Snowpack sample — Buffalo Mountain, Silverthorne, Colorado, USA (1/25/25, 10:11 AM MST)
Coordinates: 39.6222, -106.1139
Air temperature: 22 °F
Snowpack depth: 110 cm
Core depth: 40 cm
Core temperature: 46.4 °F
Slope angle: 12°, slope face: 102°
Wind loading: high
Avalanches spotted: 0
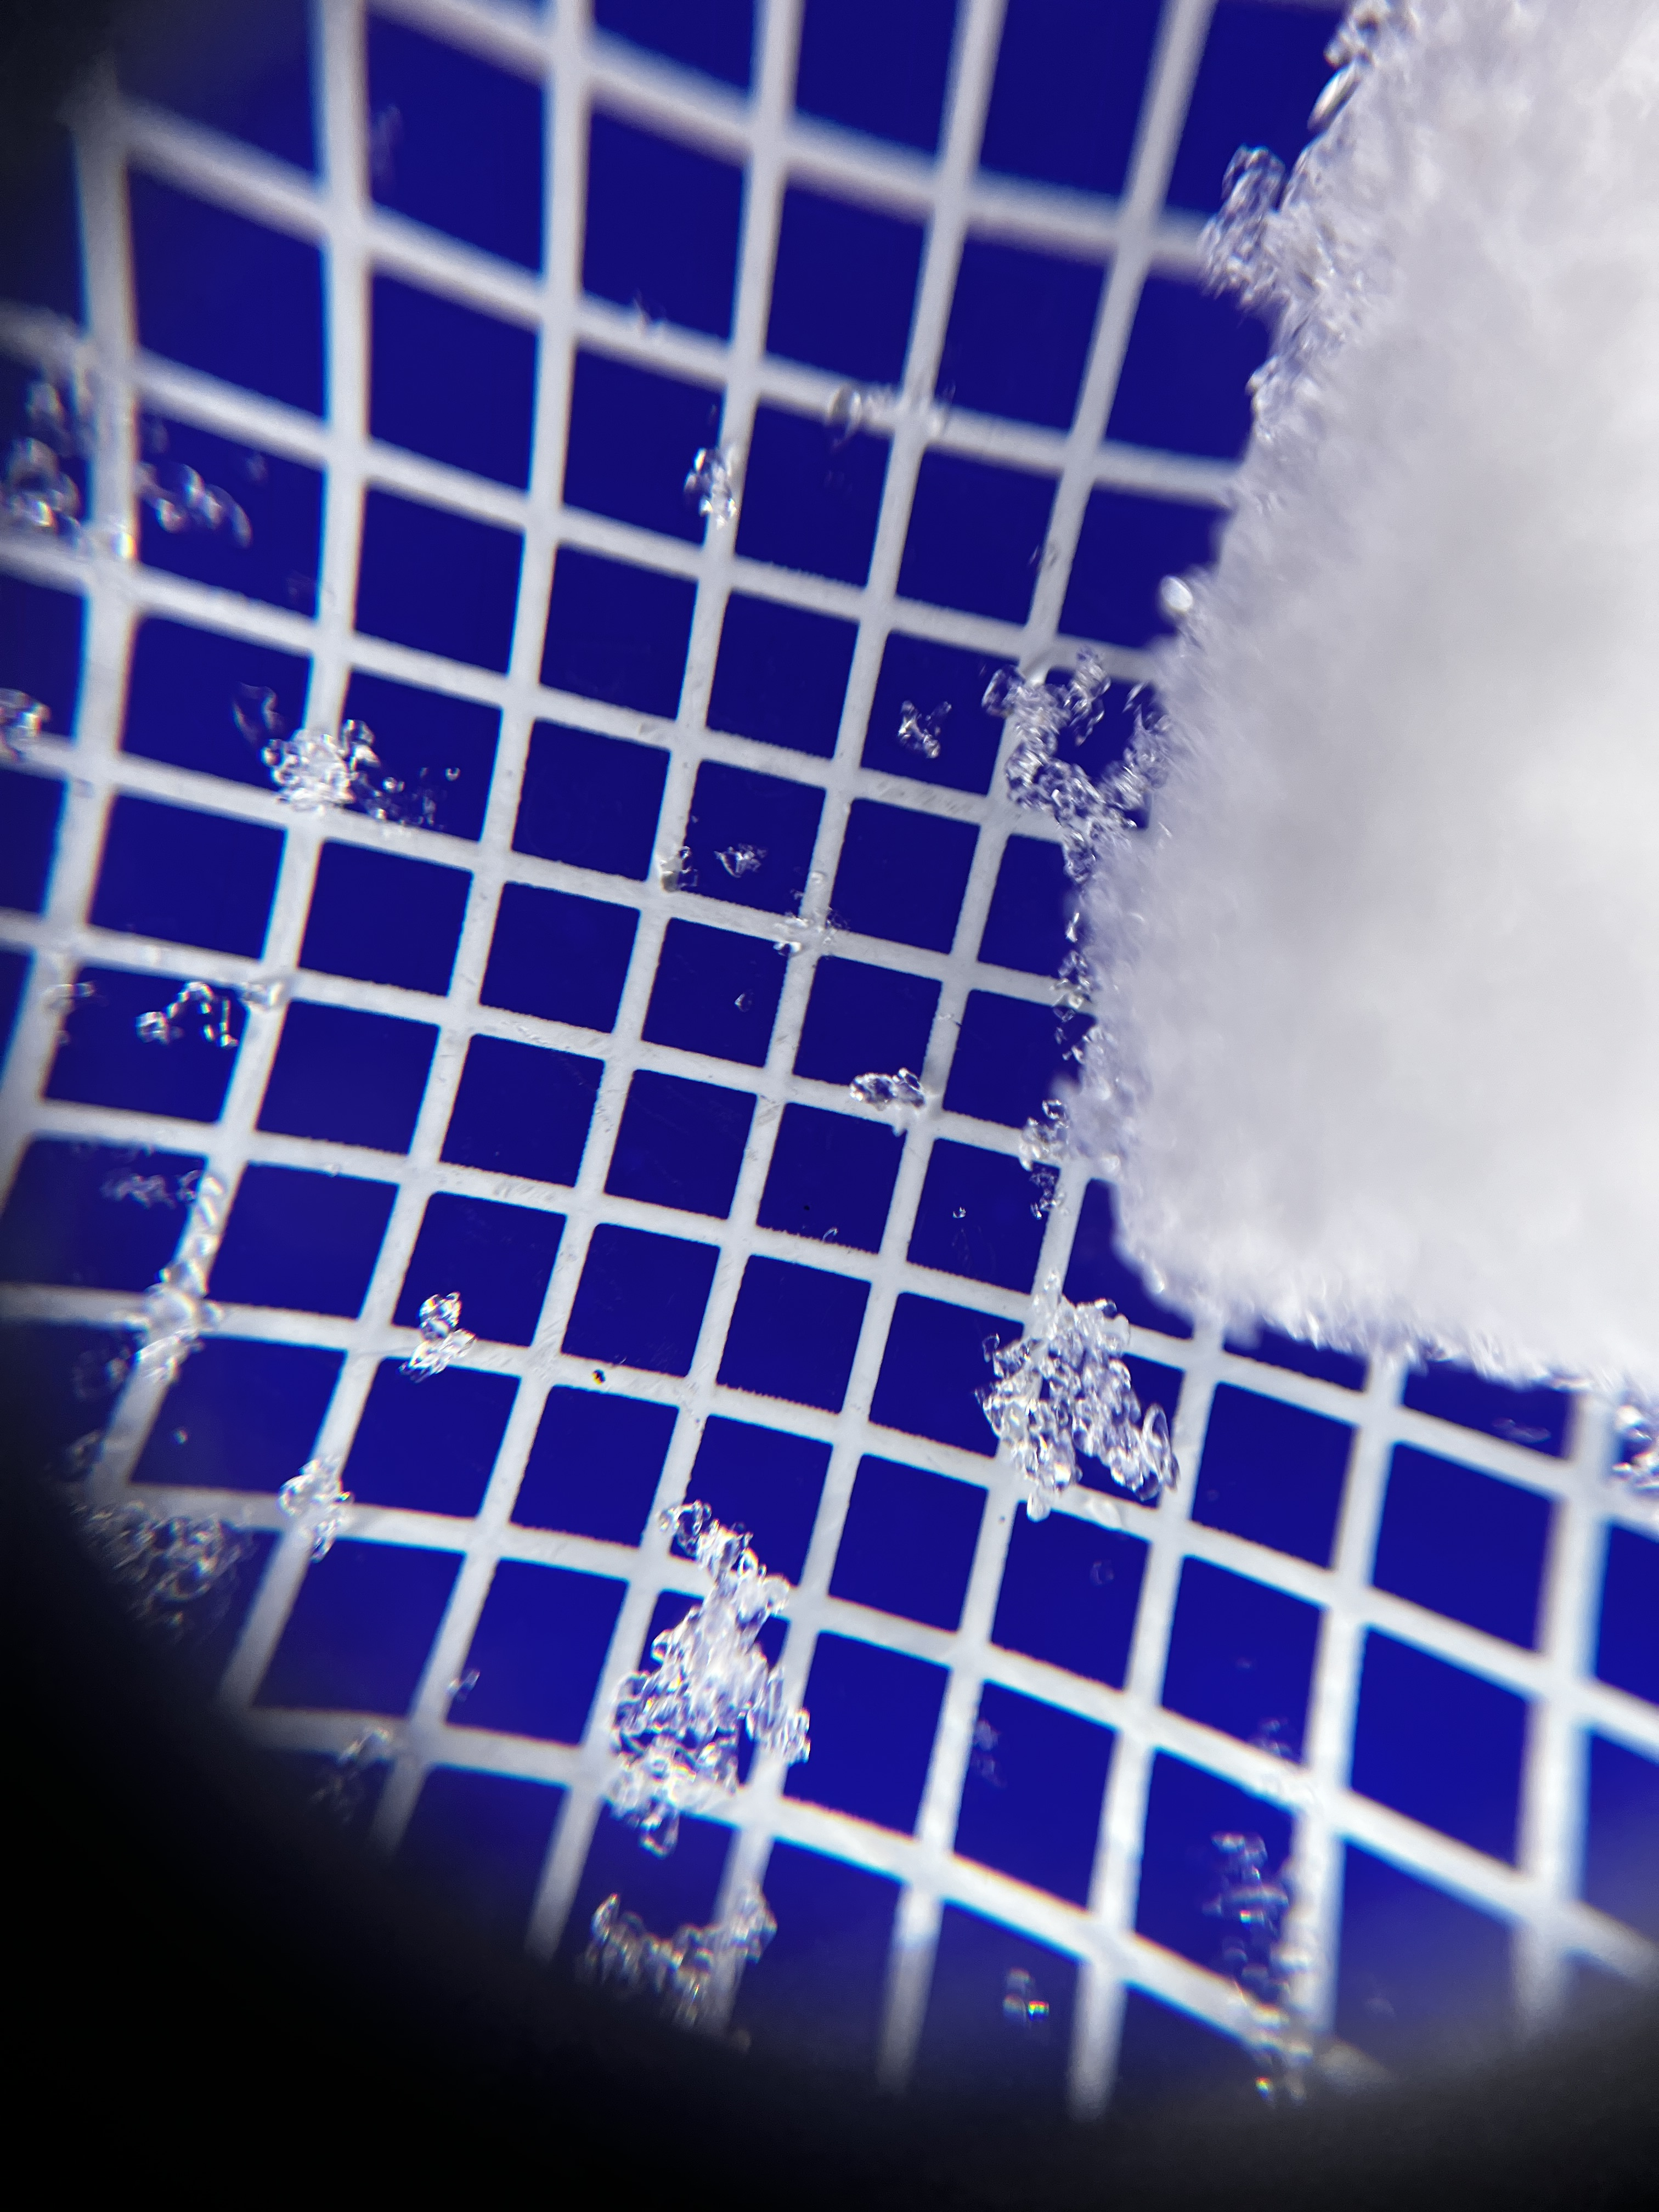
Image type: magnified_profile
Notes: No avalanches nearby, collected on the outskirts of a fire break 15 meters from the treeline, on way to Buffalo and Red Mountain